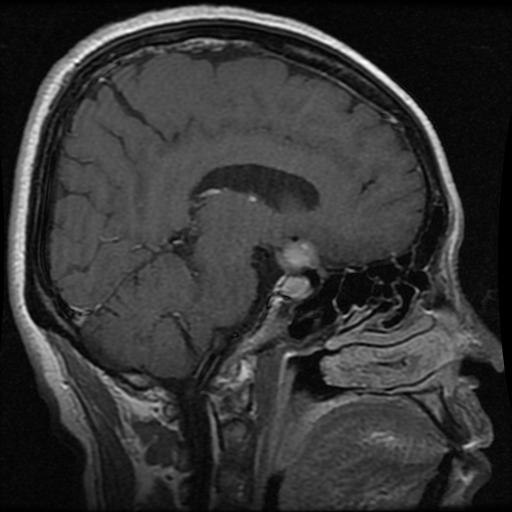
Label: pituitary